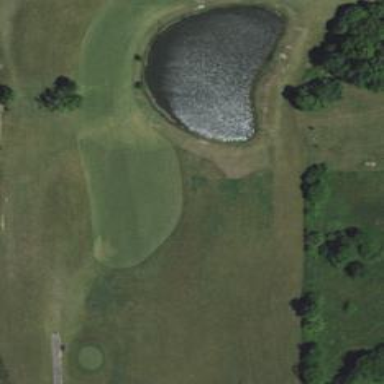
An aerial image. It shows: Golf course.